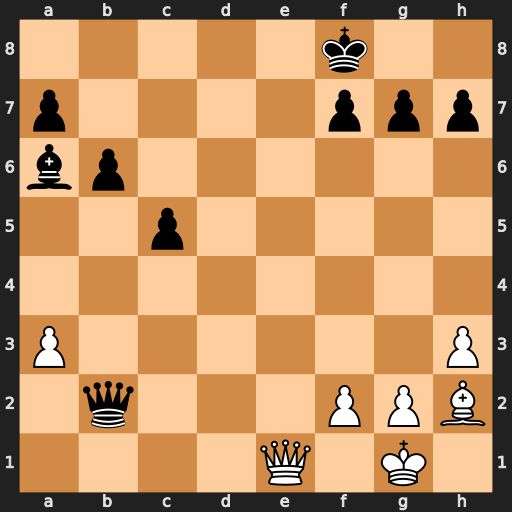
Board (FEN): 5k2/p4ppp/bp6/2p5/8/P6P/1q3PPB/4Q1K1
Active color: w
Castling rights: -
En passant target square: -
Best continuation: Bd6+ Kg8 Qe8#